Question: I am running the following code (on document ready) to try to get google analytics event tracking working. The hitCallback is being run as expected, but the events are not being shown in Google Analytics.
'''
$(function() {
console.log('pushing event');
ga('send', {
'hitType': 'event1',
'eventCategory': 'button',
'eventAction': 'click',
'eventLabel': 'contact form',
'hitCallback' : function () {
console.log('event received');
}
});
});
'''
This code is currently live on <URL>.
In Google Analytics / Real Time / Events, I can see 1 active user (me), but none of the events I am triggering are being logged.

Help?
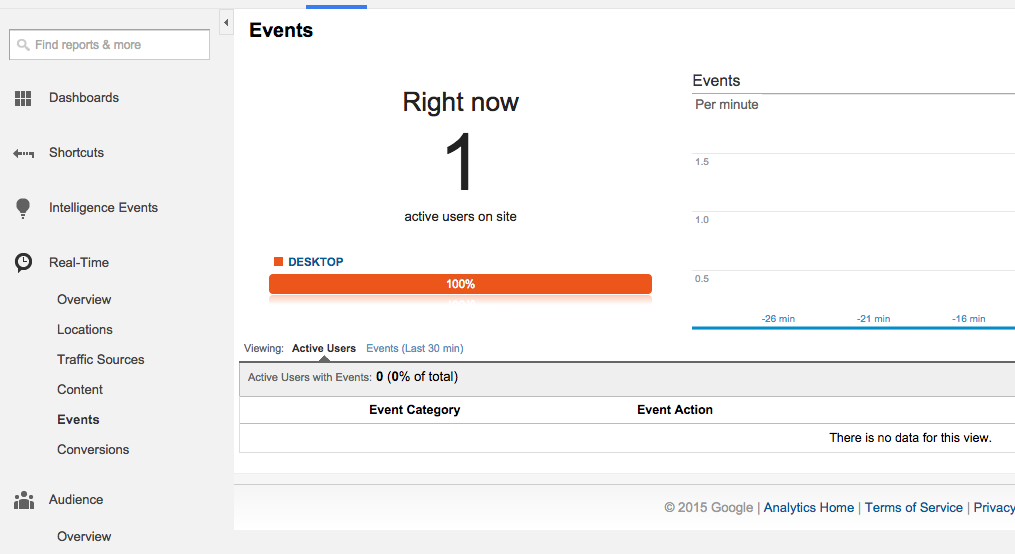
Answer: I don't think that "event1" is a valid hittype. Hittype can be any one of event, page view, social, transaction, item, exception, screen view, or timing.